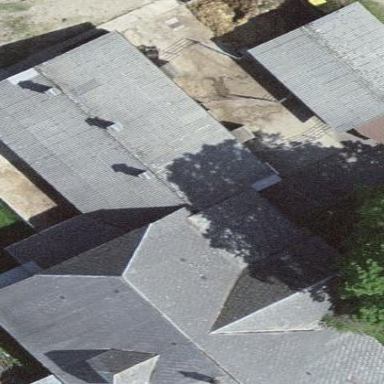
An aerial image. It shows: Farm building.